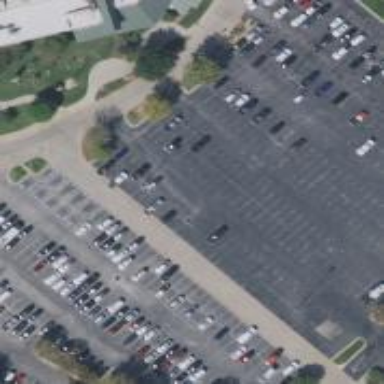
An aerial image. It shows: Parking area with surface.